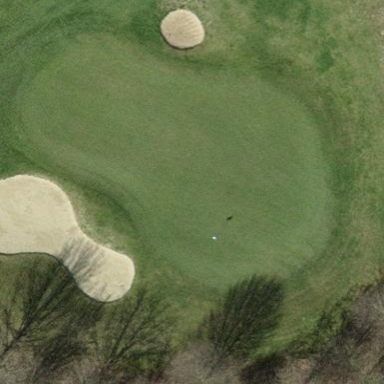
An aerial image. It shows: Sand bunker on golf course.